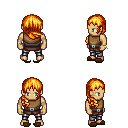
a pixel art fantasy rpg character, male body template, human, tanned skin, leather chest armor, metal pants, light blonde right-swept hairstyle, bracelets, brown slippers, four views (front, back, left, right), 2x2 character sprite sheet, small pixel art, hard edges, no anti-aliasing